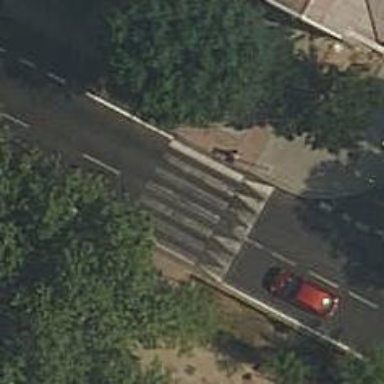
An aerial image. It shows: Zebra crossing with traffic-calming table.